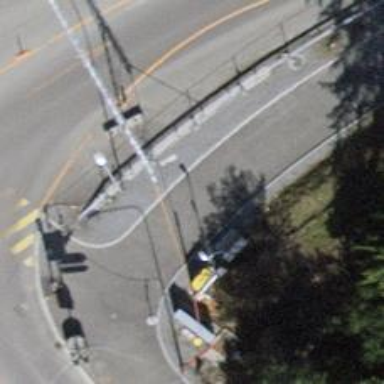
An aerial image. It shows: Street cabinet used for power utility.